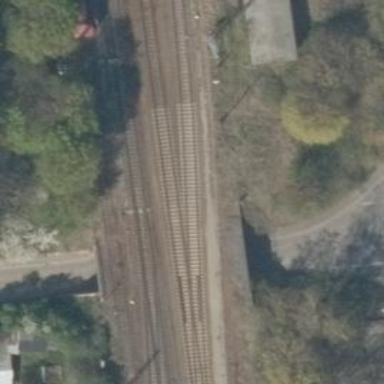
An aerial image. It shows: Railway switch.